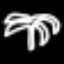
Label: palm tree